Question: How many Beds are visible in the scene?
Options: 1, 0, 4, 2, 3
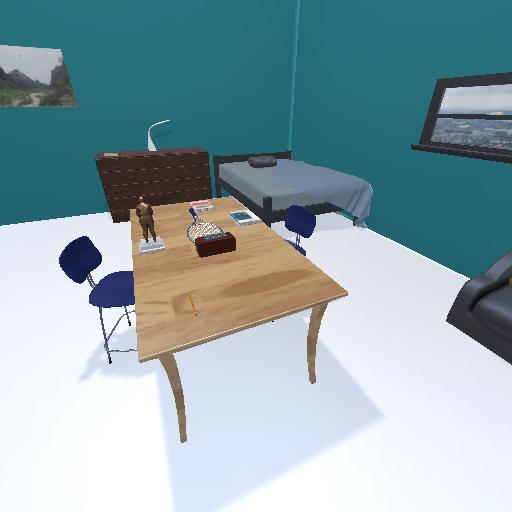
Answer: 1